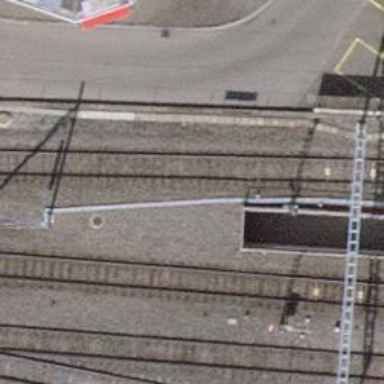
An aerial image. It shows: Swing gate.